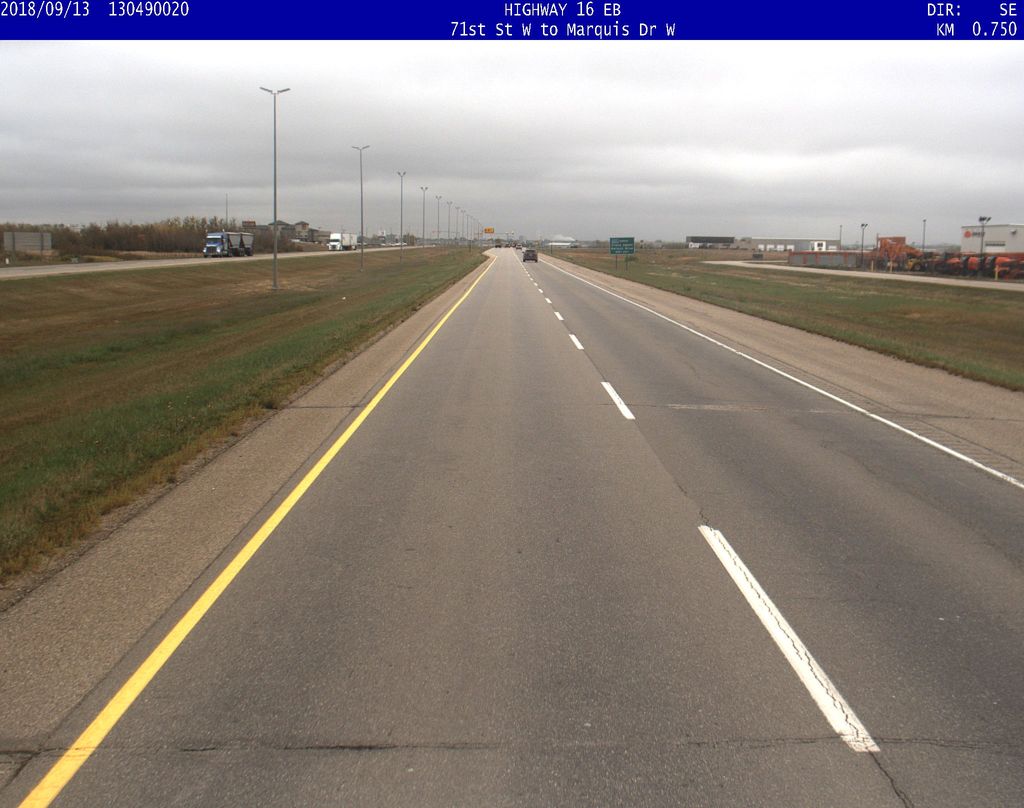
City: saskatoon